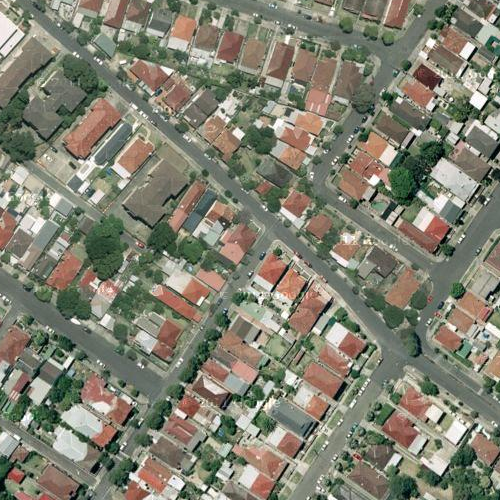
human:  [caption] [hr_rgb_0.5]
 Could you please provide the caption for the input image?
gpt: A residential area with houses arranged neatly and a crossroad in the middle of this area .

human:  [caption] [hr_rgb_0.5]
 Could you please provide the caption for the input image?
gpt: A town with many houses arranged densely with a piece of lawn beside .

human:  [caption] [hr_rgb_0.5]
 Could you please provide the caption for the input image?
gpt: A residential area with houses densely arranged and a crossroads in the middle .

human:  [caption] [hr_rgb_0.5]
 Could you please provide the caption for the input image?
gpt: Lots of houses with different colors of roofs arranged densely .

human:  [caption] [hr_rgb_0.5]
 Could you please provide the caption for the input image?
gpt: This is a area with houses arranged neatly with a piece of lawn beside .